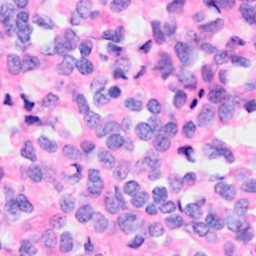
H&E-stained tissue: Breast